Question: My application run some complex threads that fetch maps in a background thread and draw them. Sometimes if I run the app for a couple hours on a slow network I seem to be getting it into a weird state where all my threads status are showing TimedWait or Wait (except the ones that are Native such as main).
What is the cause of this? How can I debug it? I am absolutely lost and I know this is a bit of a general question but I would appreciate it if someone could point me to the right direction. EG:
1. How to pin point the cause of the problem.
2. What king of issues generally cause all the threads to lock up?
3. Anybody seen anything similar?
Thanks

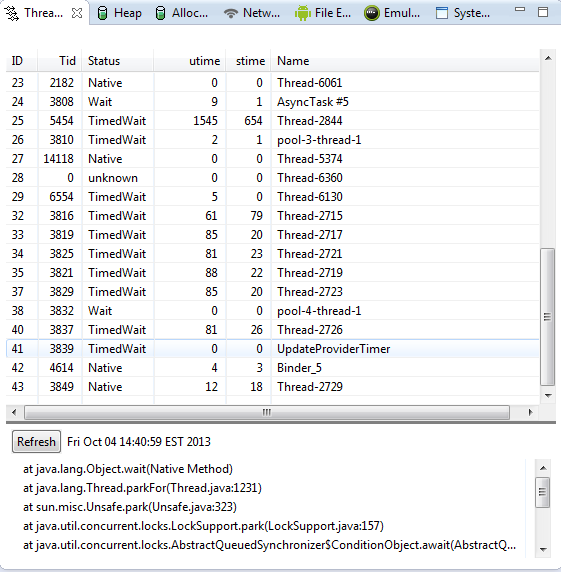
Answer: A timed wait is simply a thread which is blocked on some O/S level call which has a timeout specified, such as a simple wait primitive ('Object.wait()') or a socket operation ('Socket read()/write()'), a thread queue etc. It's quite normal for any complex program to have several or many of these - I have an application server which routinely has hundreds, even thousands.
Your threads may be backing up on non-responsive connections and may not be misbehaving at all, per se. It may simply be that you need to program them to detect and abort an idle connection.
Click on each of the threads which you are concerned about and analyze their stack trace for how they got there.
Most decent profiling tools (and application containers) will have the option of printing a full stack trace, and more modern ones will do a dead-lock and live-lock analysis for you. The JVisualVM tool distributed with Sun's JDK and available on the net as VisualVM will do this and it's very effective. Most decent profilers will also show lock acquisition in the stack trace (yours, above, is not in that view).
Otherwise, you are looking for two or more threads contending for the same lock or acquiring the same locks in a different order. You may need to do this manually by actually examining the source and annotating your stack trace, but you should be able to whittle down likely candidates if your tool doesn't point right to the conflicting threads.